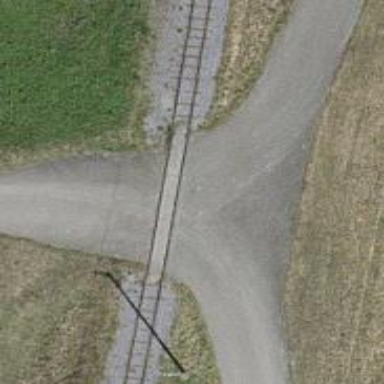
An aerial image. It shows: Railway crossing.